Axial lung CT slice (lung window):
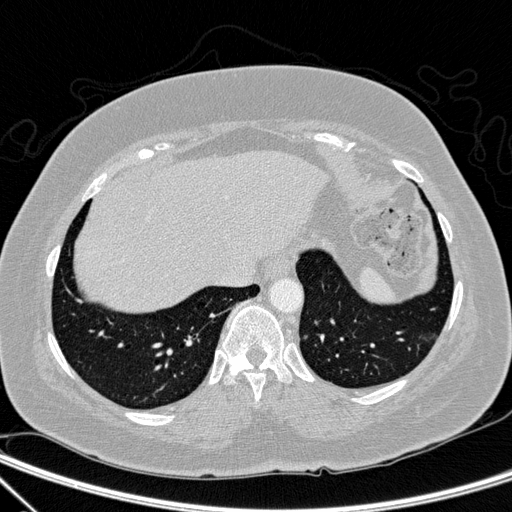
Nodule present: no